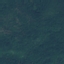
Land use / land cover class: Forest